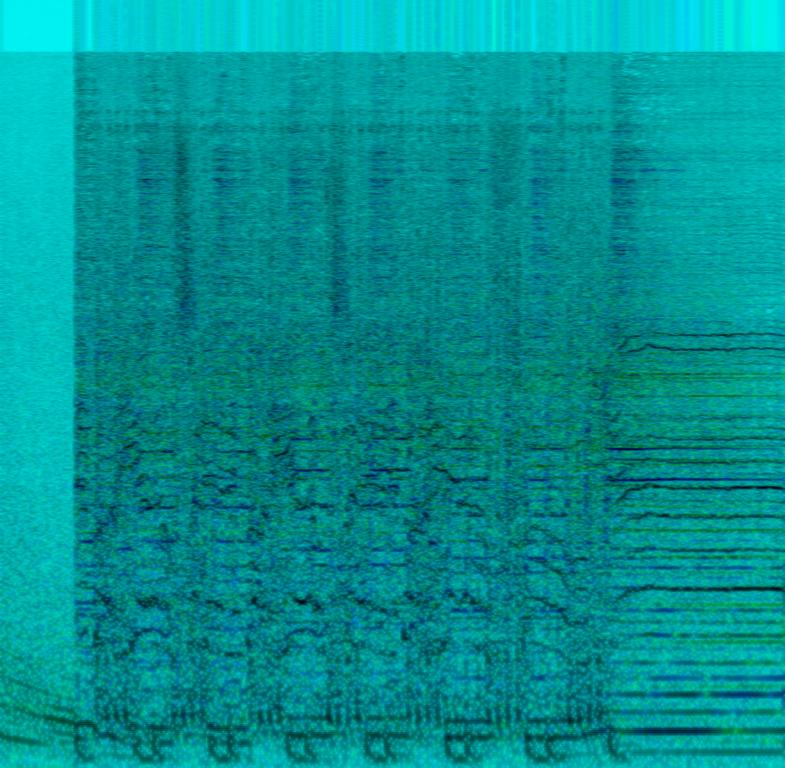
A male vocalist sings this vigorous heavy metal song. The tempo is fast with intense  electric guitar lead ,hard hitting drumming, steady bass lines, keyboard harmony and vocal backup. There is a sound of racing cars at the onset of the song followed by a vigorous male vocal harmony. The song is energetic, enthusiastic, gripping, intense, vital and youthful. This song is Heavy Metal.